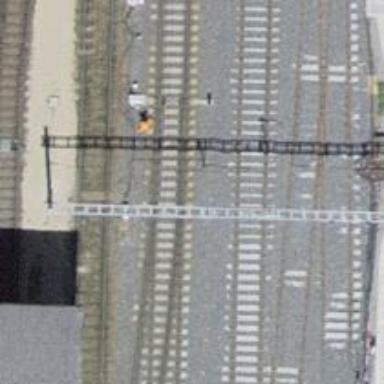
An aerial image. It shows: Rail yard with electrified rails and single track.